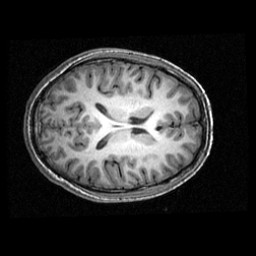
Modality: T1w
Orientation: axial
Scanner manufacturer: ge
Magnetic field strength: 3 T
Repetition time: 0.00904 s
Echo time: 0.00184 s